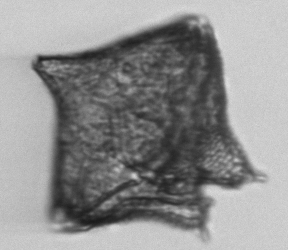
Label: Protoperidinium